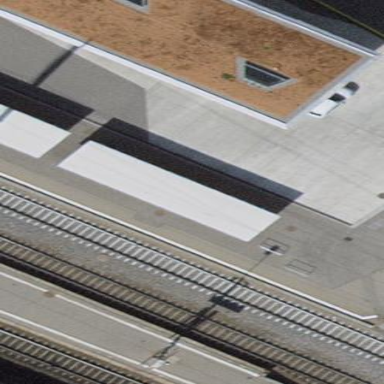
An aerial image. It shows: View of roof of building.